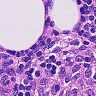
Metastatic tissue present: no